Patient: sex M, age 71
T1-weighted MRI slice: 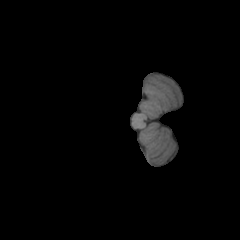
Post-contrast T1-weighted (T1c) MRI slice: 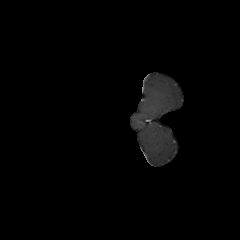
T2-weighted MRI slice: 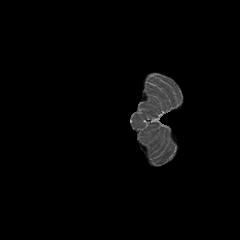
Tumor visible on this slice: no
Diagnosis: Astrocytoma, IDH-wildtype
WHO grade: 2